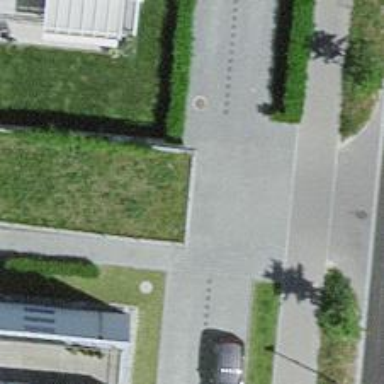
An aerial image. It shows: Parking area.